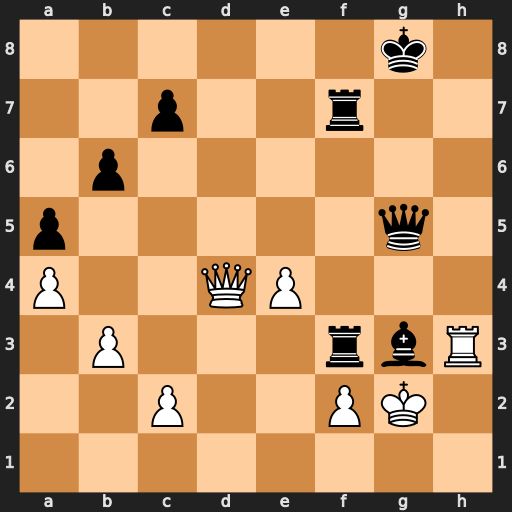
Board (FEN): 6k1/2p2r2/1p6/p5q1/P2QP3/1P3rbR/2P2PK1/8
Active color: w
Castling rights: -
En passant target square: -
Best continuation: Rh8#